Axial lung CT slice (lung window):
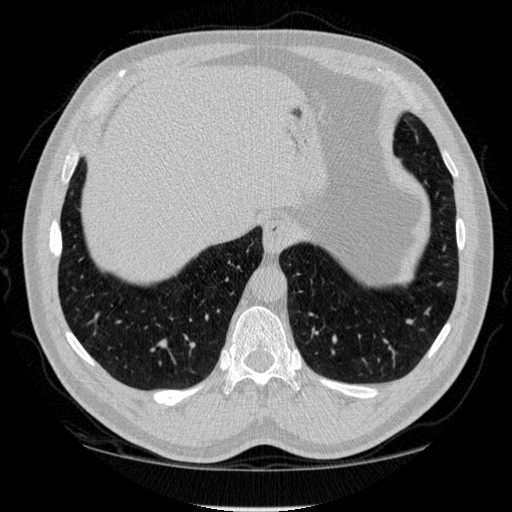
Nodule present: no